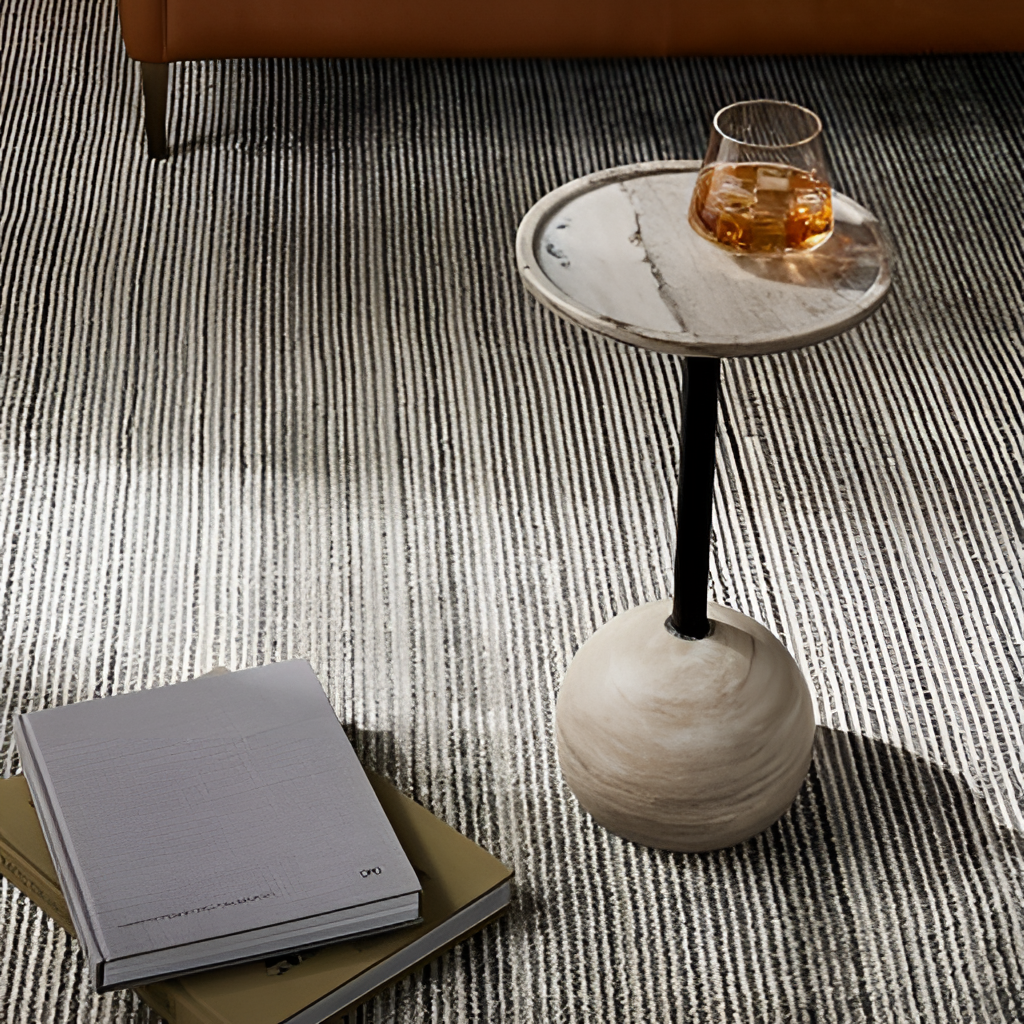
living room, beige stone side table, fabric flooring, with striped pattern, wallpaper, minimalist